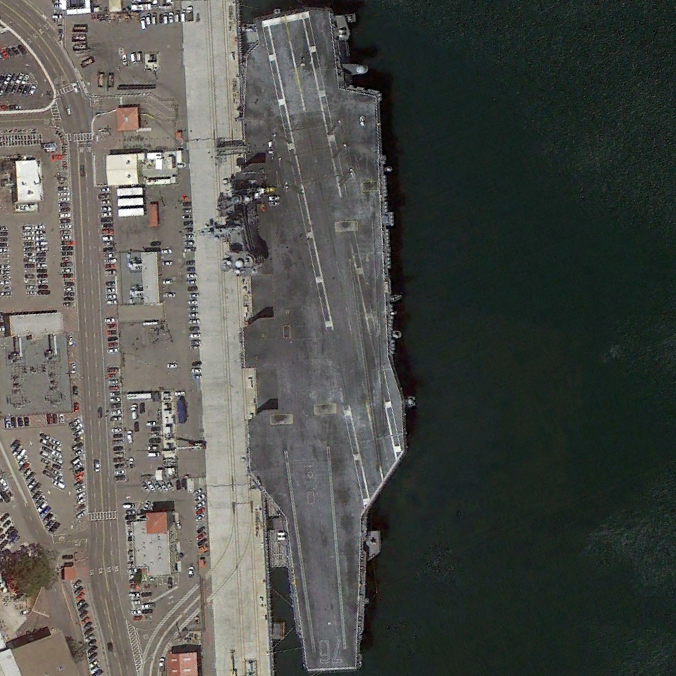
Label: Nimitz-class_aircraft_carrier